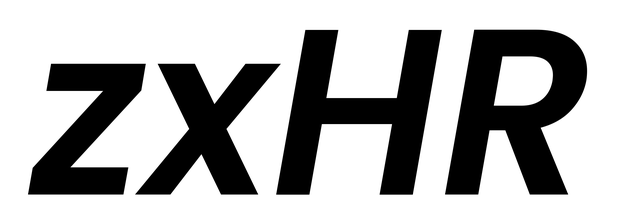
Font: Poppins-SemiBoldItalic